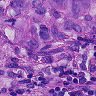
Metastatic tissue present: yes